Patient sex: F
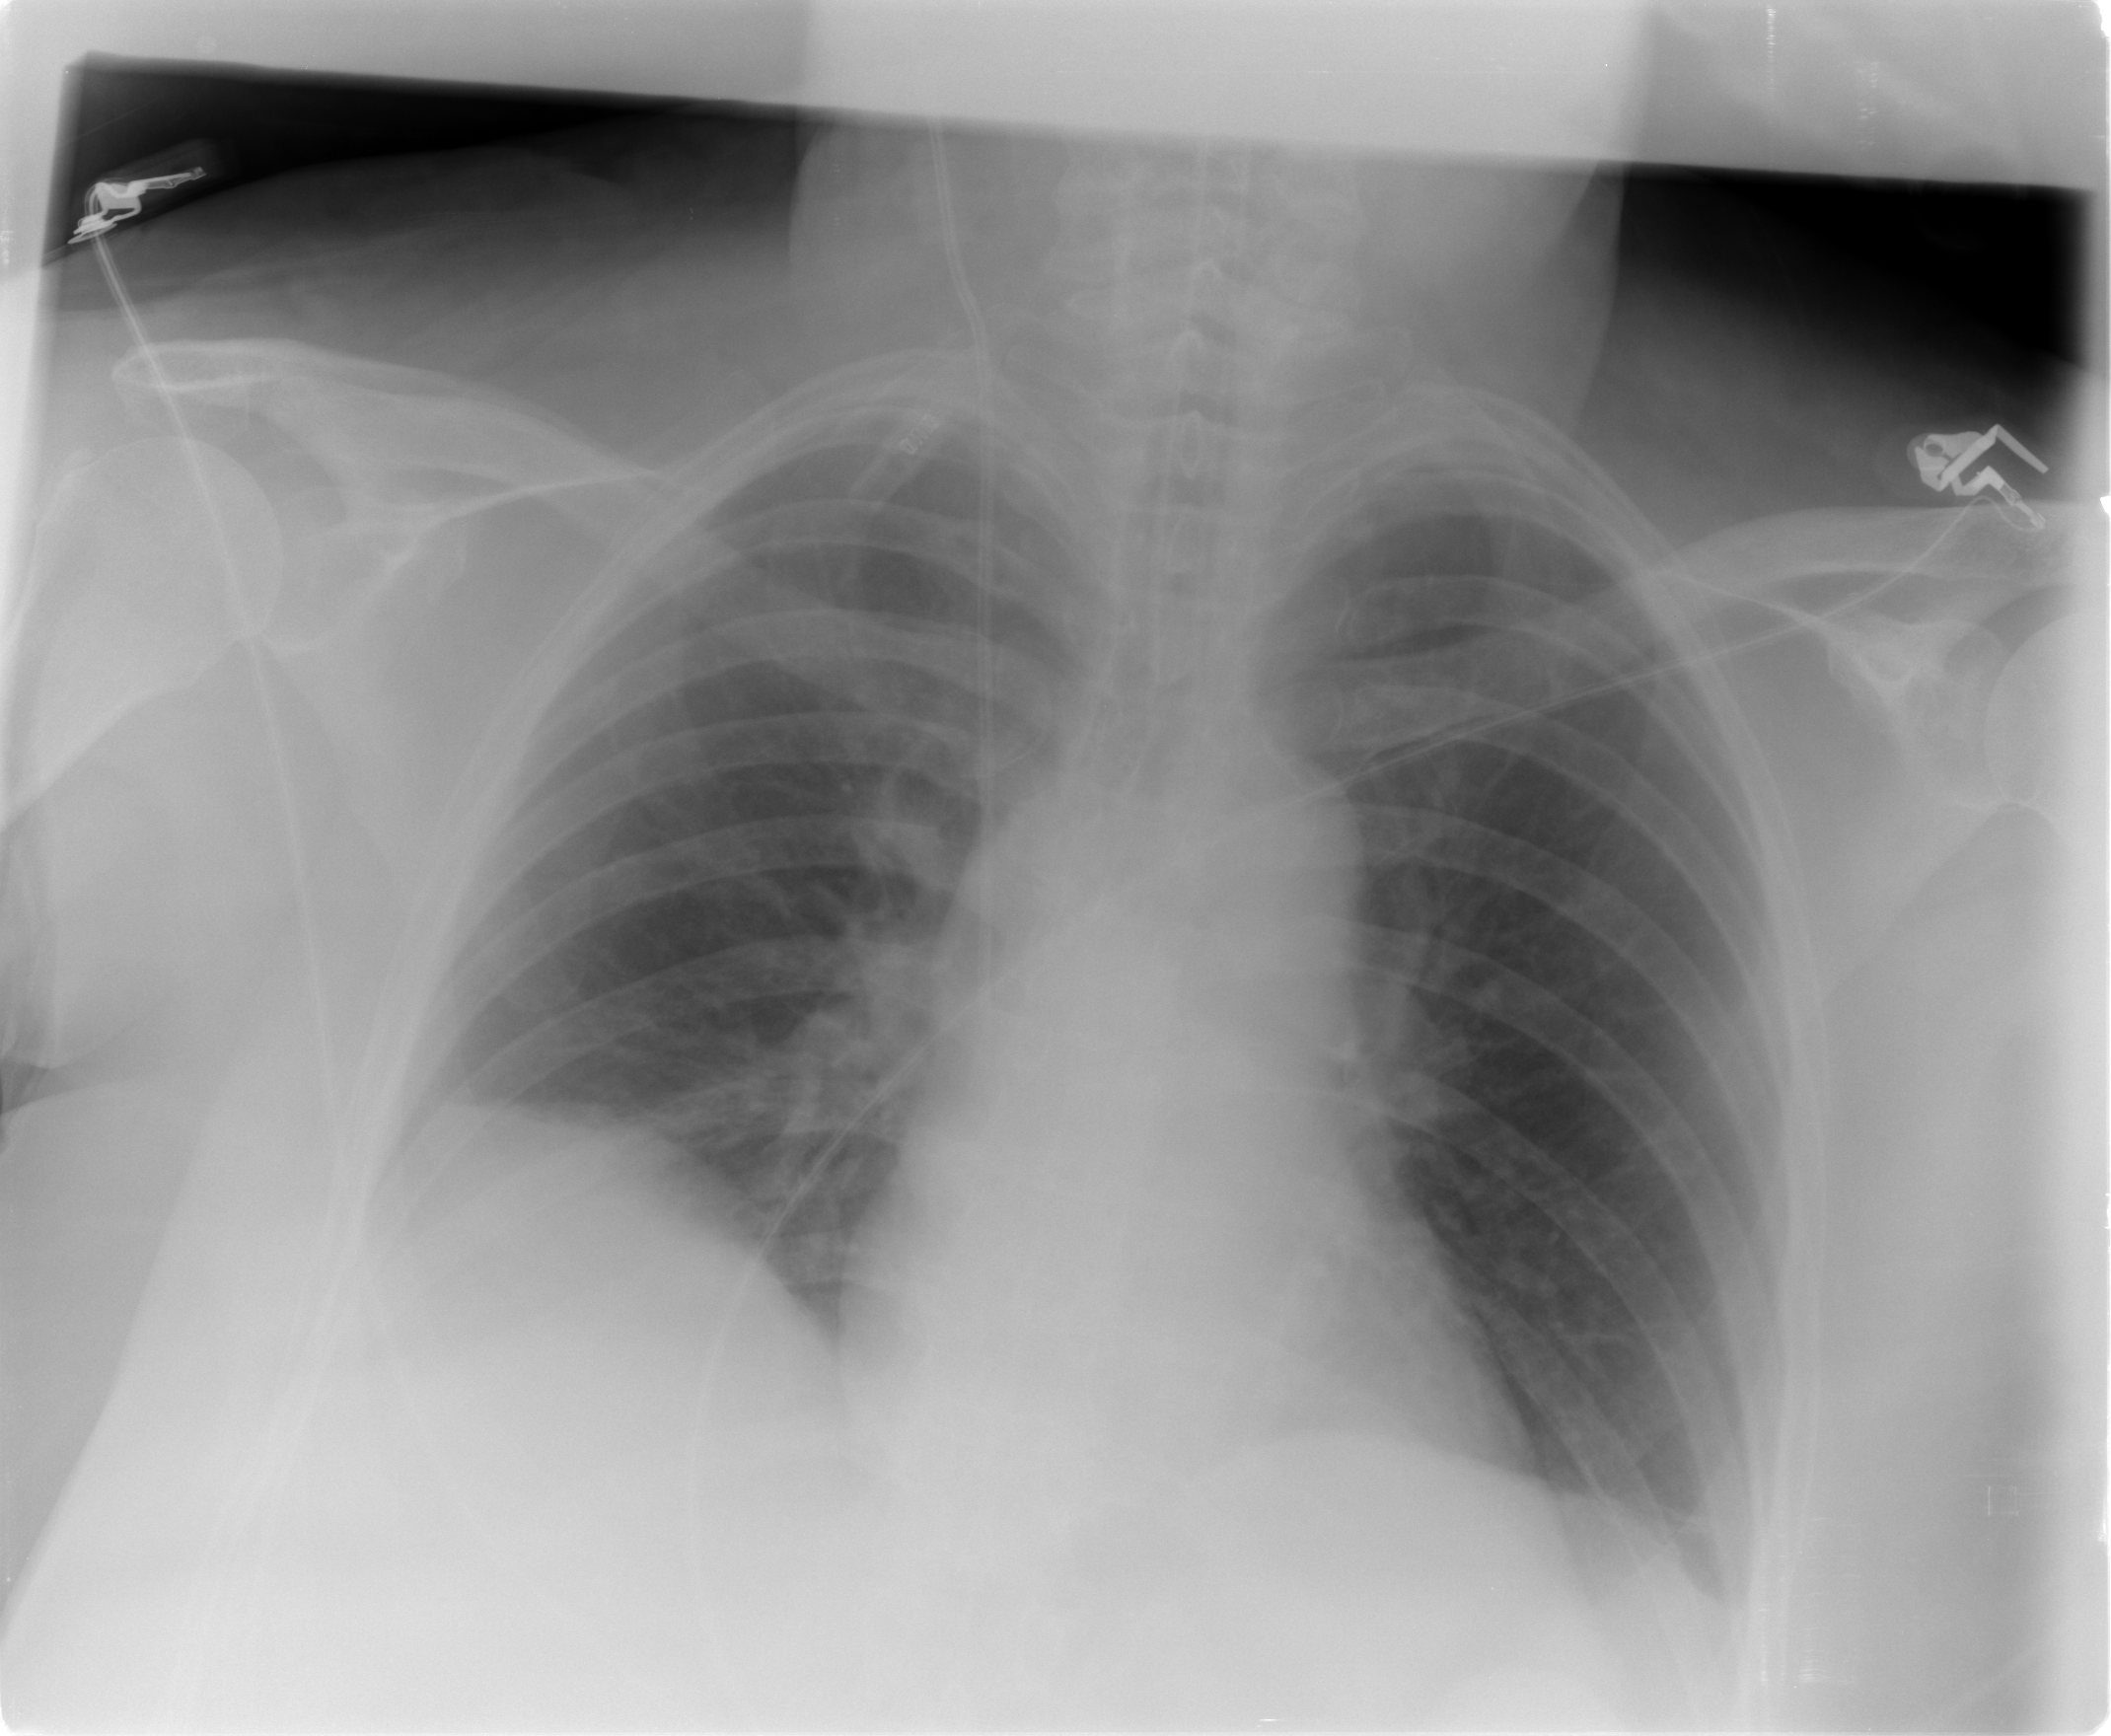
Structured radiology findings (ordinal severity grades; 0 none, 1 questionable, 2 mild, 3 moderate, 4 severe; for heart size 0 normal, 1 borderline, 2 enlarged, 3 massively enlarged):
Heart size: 0
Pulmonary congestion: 0
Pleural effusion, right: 1
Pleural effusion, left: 1
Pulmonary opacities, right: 0
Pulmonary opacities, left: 0
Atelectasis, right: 2
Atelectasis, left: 2